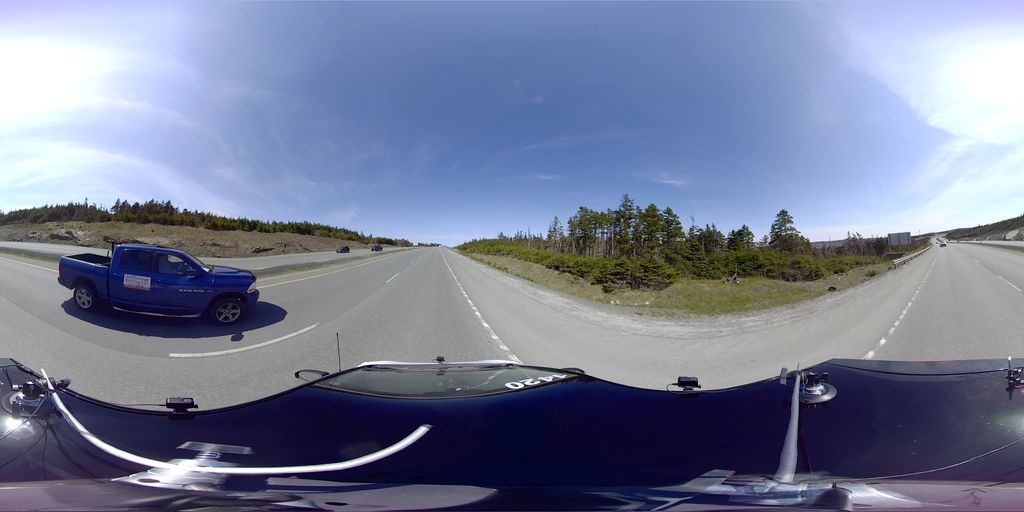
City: st_johns